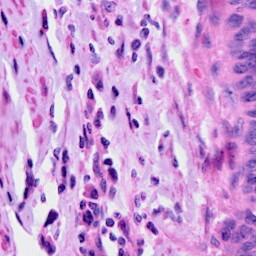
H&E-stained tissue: Cervix